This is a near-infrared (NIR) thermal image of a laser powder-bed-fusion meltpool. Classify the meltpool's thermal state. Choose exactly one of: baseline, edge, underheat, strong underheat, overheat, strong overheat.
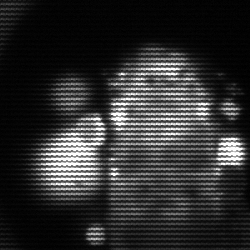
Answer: strong underheat